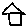
Label: house